Question: I am trying to create a table valued function in SQL Server that calculates any mathematical operation between 2 numbers. Division with zero must return a warning and the computation must not be done. I noticed that by system there is a message "Divide by zero error encountered" but it affects the other calculations (addition, subtraction, multiplication).
So here is my code with the version of NULL as result of division with error so it does not mess up.
'''
SET ANSI_NULLS ON
GO
SET QUOTED_IDENTIFIER ON
GO
CREATE OR ALTER FUNCTION get_math
(
@p1 decimal,
@p2 decimal
)
RETURNS TABLE
AS
RETURN
(
SELECT @p1 + @p2 AS 'add',
@p1 - @p2 AS 'substract',
@p1 * @p2 AS 'multiply',
CASE
WHEN @p2 = 0
THEN null
ELSE CONVERT(DECIMAL(10,2),(@p1/@p2))
END AS 'divide'
)
GO
'''

I want when the second parameter is zero, only the division to be stopped and show a warning message in the 4th column (divide). The other calculations should be done without any problem.
Can someone offer me an idea?
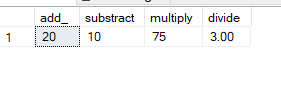
Answer: You cannot do it exactly as you ask for, because that would be mixing data types, every column returned in the table must be consistent, so if column 4 returns a decimal you can't in some cases, instead, return a string. You need a column 5 for warnings.
'''
DECLARE @p1 decimal = 0, @p2 decimal = 0;
SELECT
@p1 + @p2 add
, @p1 - @p2 substract
, @p1 * @p2 multiply
, CASE
WHEN @p2 = 0
THEN null
ELSE CONVERT(DECIMAL(10,2),(@p1/@p2))
END AS divide
, CASE
WHEN @p2 = 0
THEN 'Cannot divide by zero'
ELSE null
END AS divideError
'''